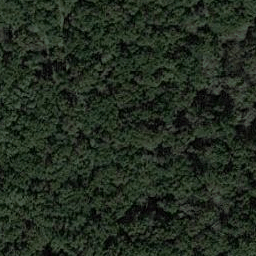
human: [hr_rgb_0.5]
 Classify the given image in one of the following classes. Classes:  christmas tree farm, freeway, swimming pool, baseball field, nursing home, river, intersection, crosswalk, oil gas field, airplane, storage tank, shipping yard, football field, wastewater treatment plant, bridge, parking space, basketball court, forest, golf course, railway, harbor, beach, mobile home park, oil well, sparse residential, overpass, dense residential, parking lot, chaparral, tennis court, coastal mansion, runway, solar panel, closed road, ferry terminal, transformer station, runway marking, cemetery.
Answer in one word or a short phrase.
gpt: forest